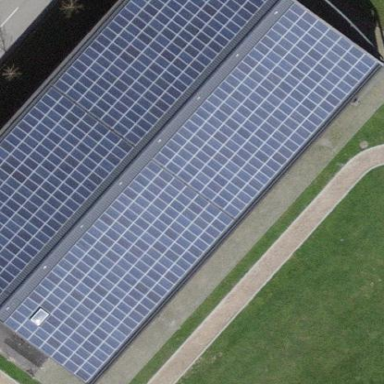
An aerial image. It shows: Solar power generator.